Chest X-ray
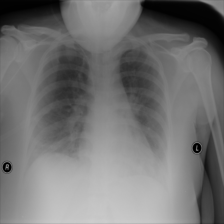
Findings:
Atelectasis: negative
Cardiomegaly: negative
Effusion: negative
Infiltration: positive
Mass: negative
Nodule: negative
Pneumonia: negative
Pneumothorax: negative
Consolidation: negative
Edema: negative
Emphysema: negative
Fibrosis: negative
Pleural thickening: negative
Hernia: negative